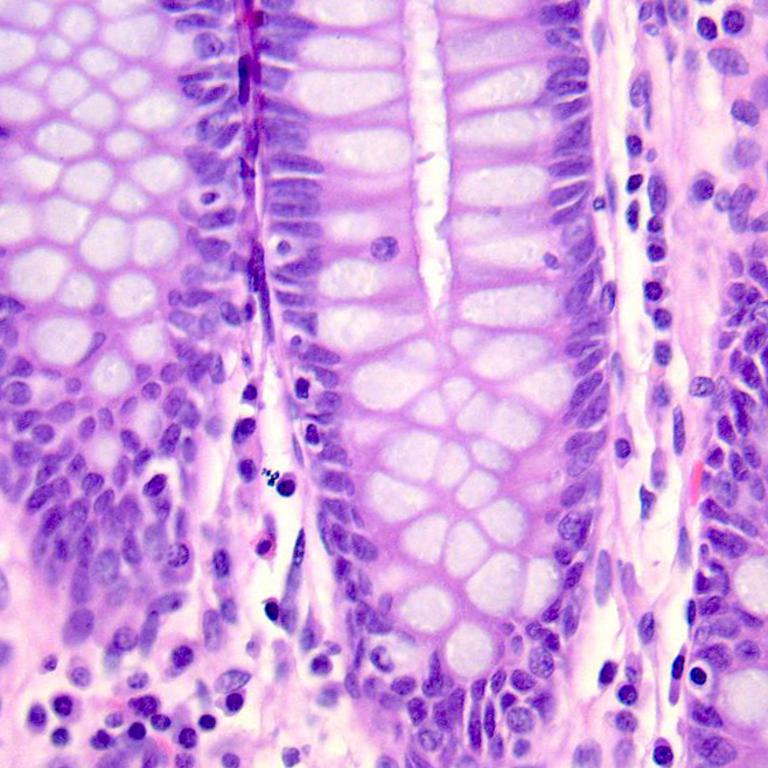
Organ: colon
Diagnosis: benign